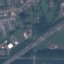
Land use / land cover: Highway